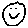
Label: smiley face